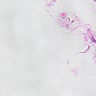
Metastatic tissue present: no